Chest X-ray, PA view. Patient: 45 years old, sex M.
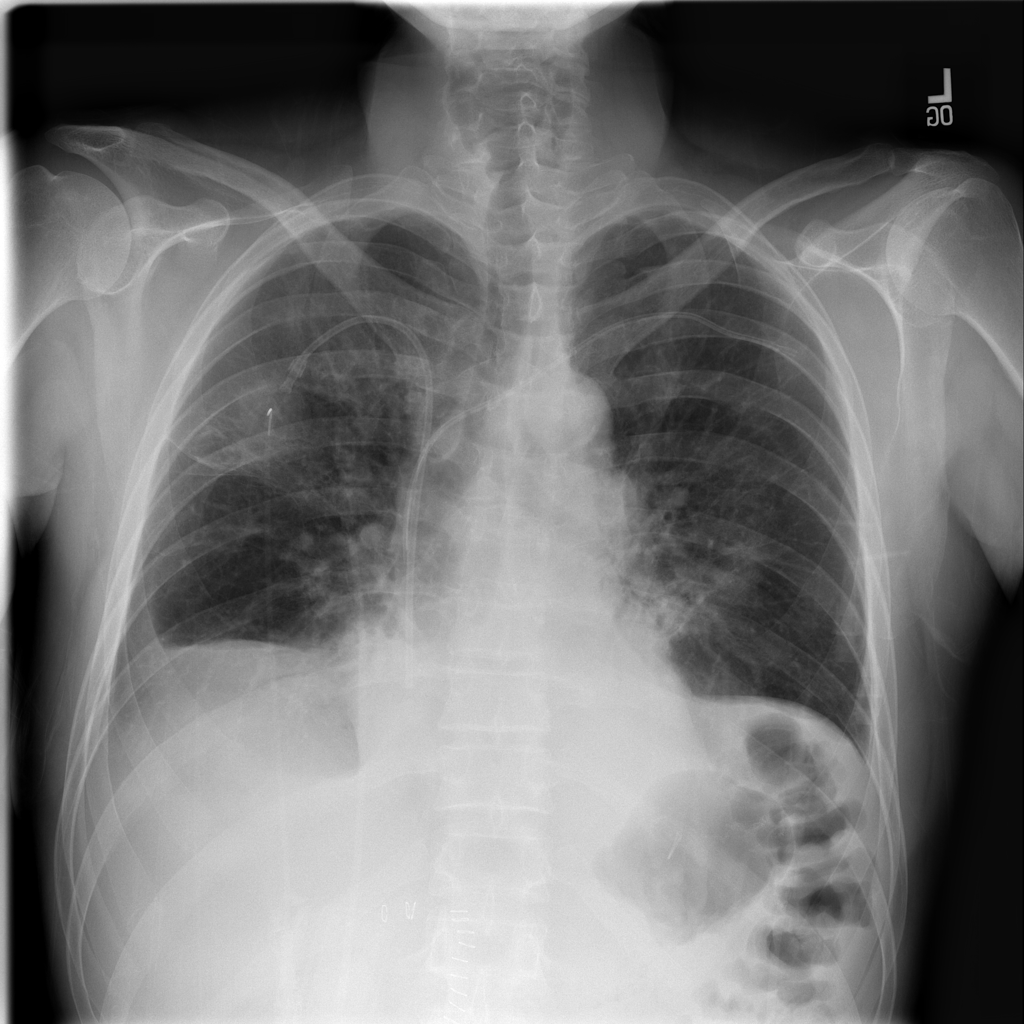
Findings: Effusion